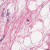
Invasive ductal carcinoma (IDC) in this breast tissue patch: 0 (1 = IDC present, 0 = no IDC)